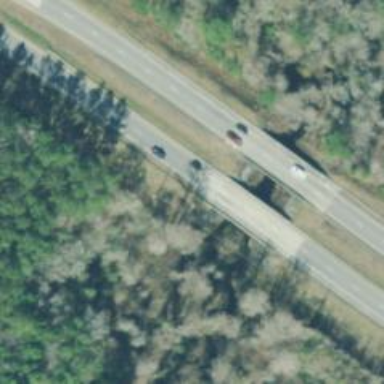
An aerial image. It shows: Trunk highway bridge.